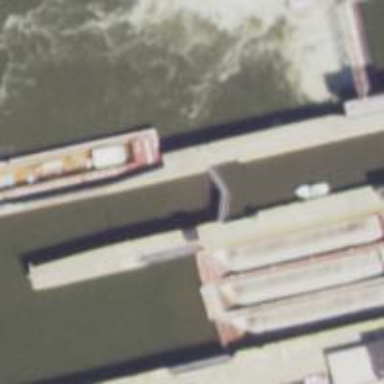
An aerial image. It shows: Lock gate on waterway.